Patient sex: M
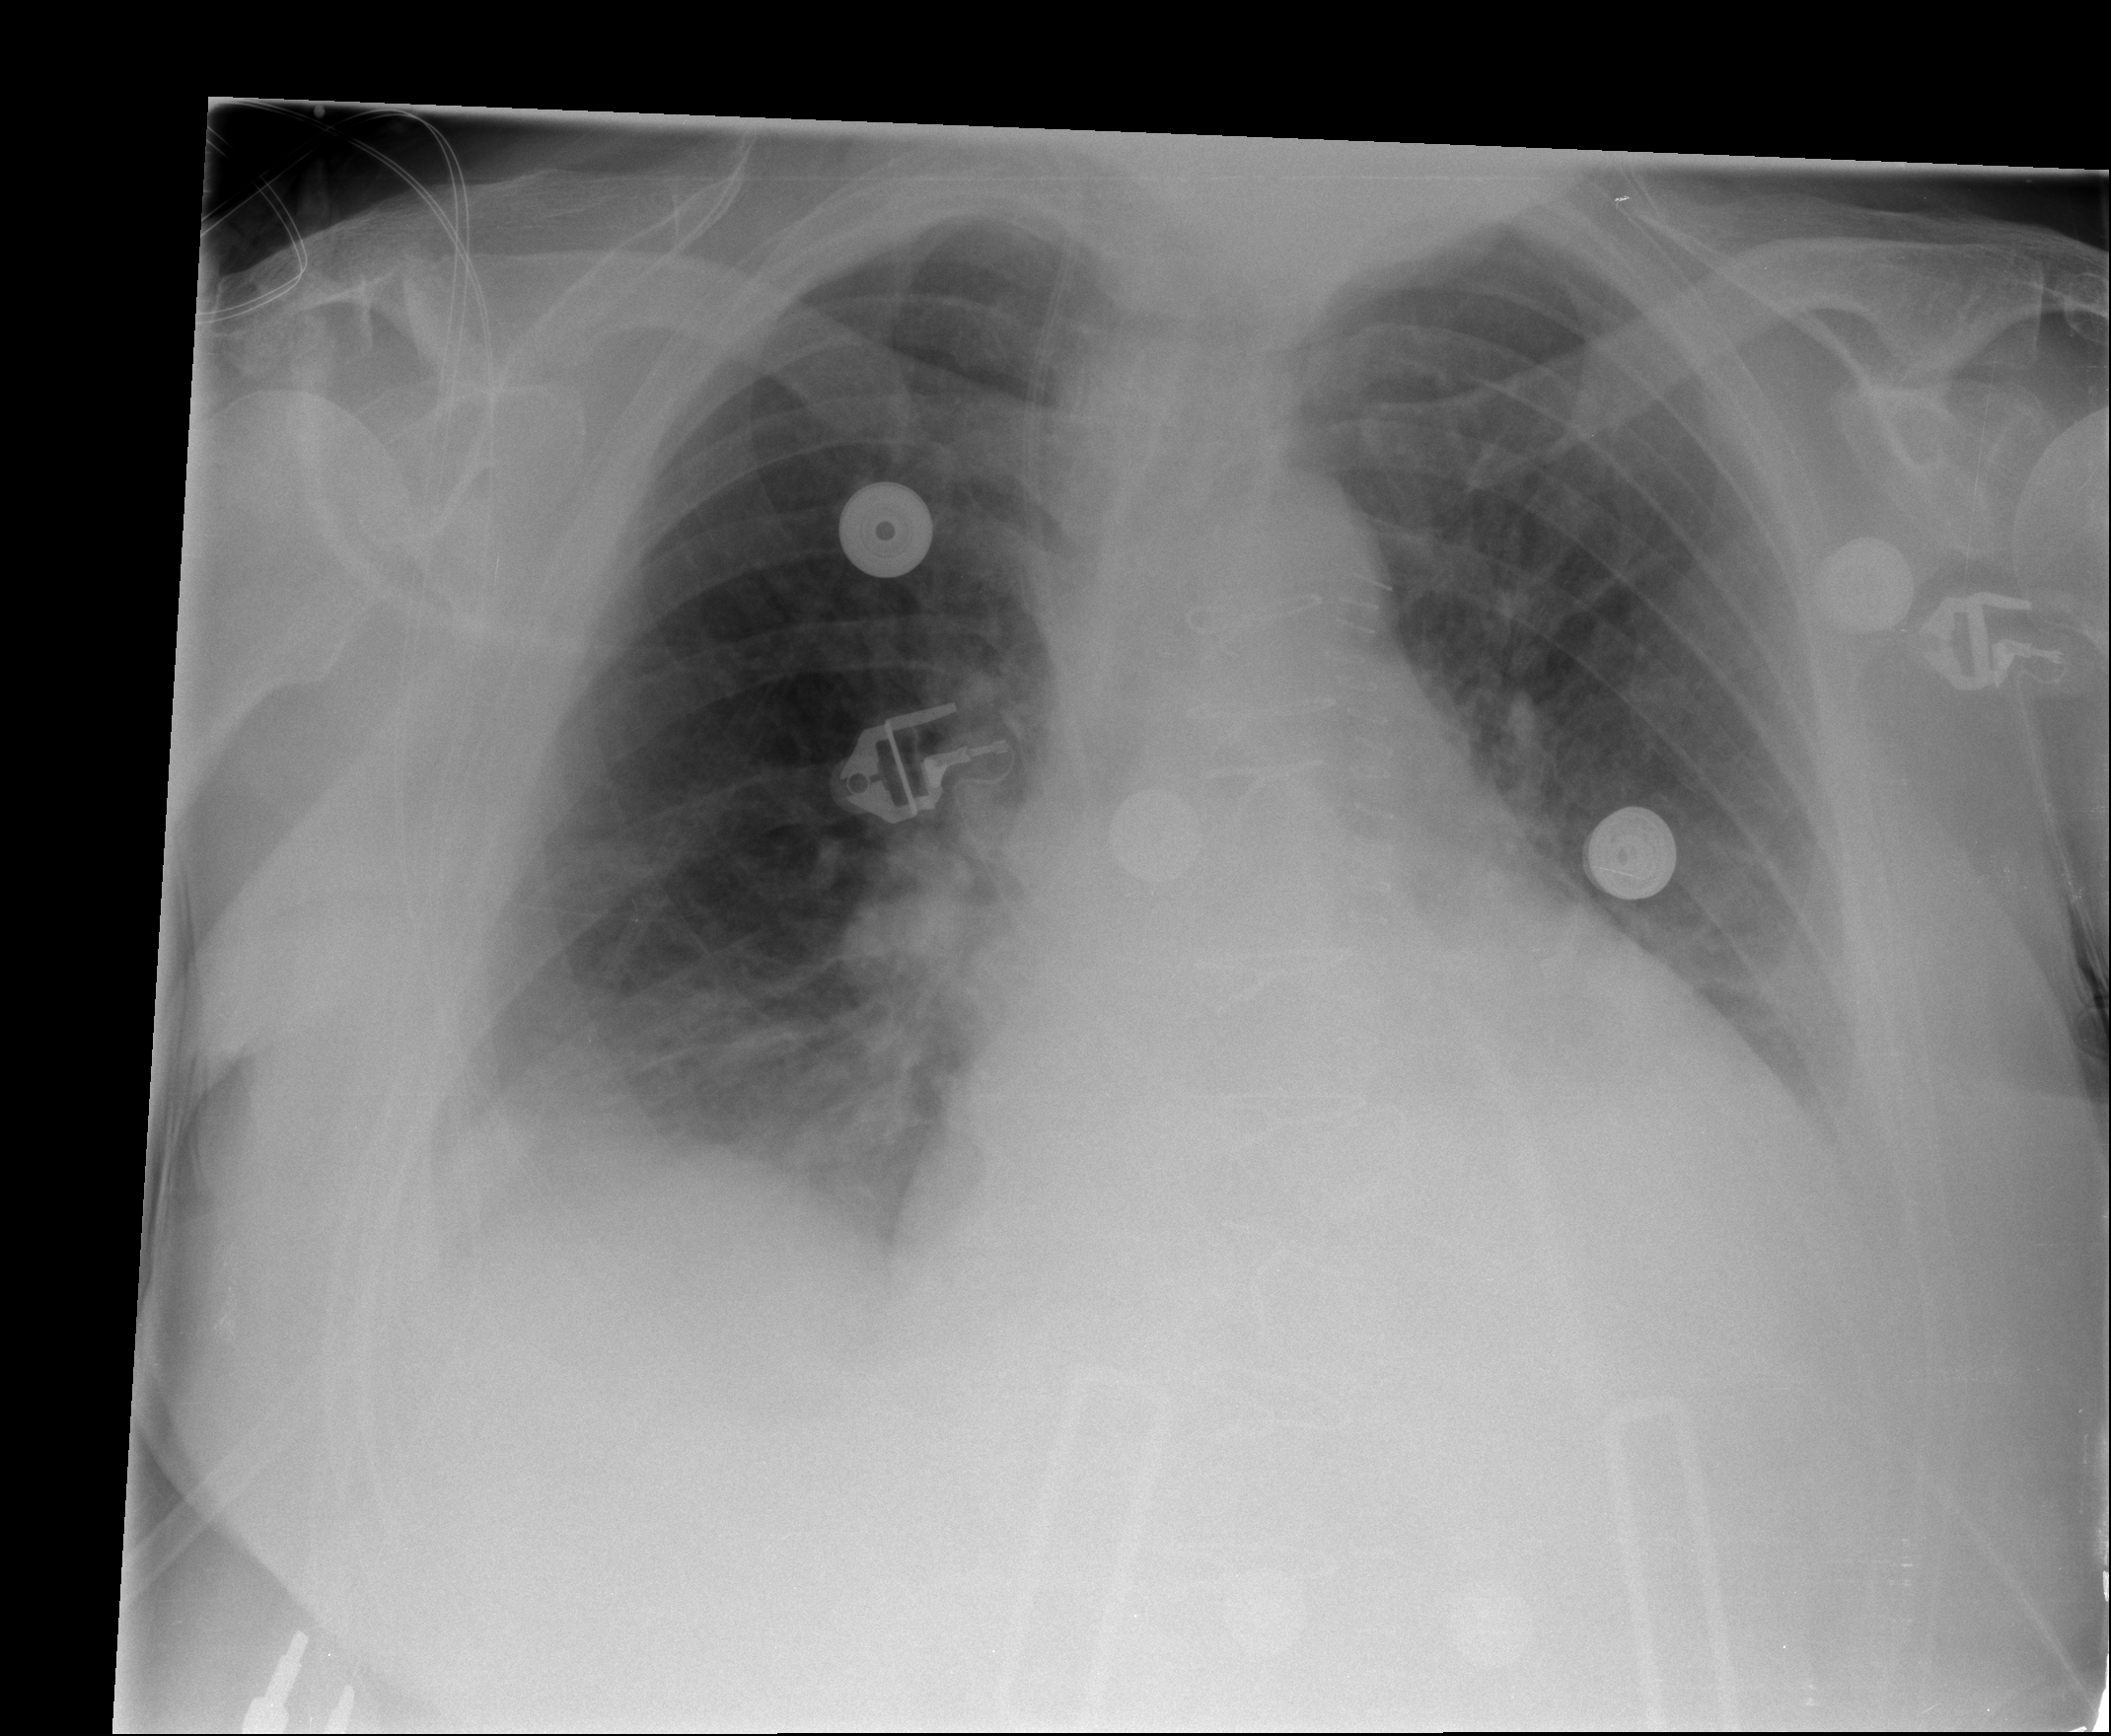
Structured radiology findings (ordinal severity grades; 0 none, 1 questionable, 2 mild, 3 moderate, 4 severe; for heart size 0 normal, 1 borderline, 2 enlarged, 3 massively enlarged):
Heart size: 3
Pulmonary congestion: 2
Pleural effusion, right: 2
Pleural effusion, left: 2
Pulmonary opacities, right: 0
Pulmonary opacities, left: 0
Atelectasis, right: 2
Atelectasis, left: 2